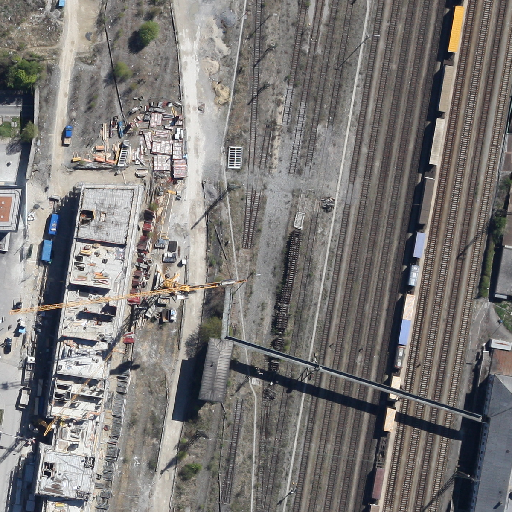
Referring expression: impervious surface